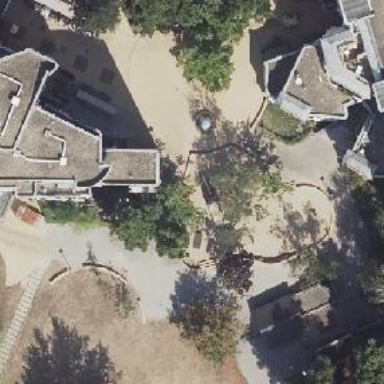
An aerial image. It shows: Playground area for leisure activities on the land.